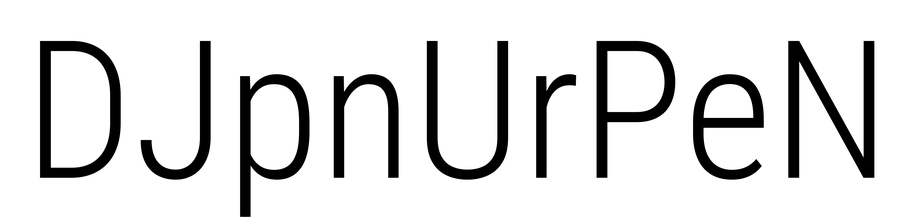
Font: Roboto_Condensed_Light